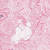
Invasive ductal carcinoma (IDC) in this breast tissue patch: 0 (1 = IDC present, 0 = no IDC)